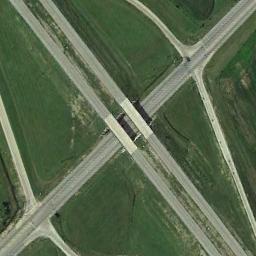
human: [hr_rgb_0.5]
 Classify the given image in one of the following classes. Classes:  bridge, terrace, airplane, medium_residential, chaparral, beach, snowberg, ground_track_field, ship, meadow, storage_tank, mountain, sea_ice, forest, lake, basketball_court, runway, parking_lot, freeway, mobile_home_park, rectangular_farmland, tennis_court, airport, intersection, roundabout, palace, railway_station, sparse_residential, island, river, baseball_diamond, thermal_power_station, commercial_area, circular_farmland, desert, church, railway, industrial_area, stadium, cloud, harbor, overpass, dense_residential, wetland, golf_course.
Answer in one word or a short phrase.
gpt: overpass